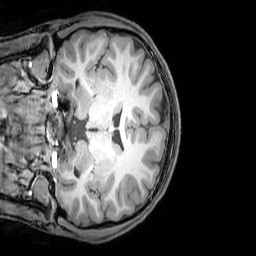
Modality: T1w
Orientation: coronal
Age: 21
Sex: male
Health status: healthy
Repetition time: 0.081 s
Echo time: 0.037 s